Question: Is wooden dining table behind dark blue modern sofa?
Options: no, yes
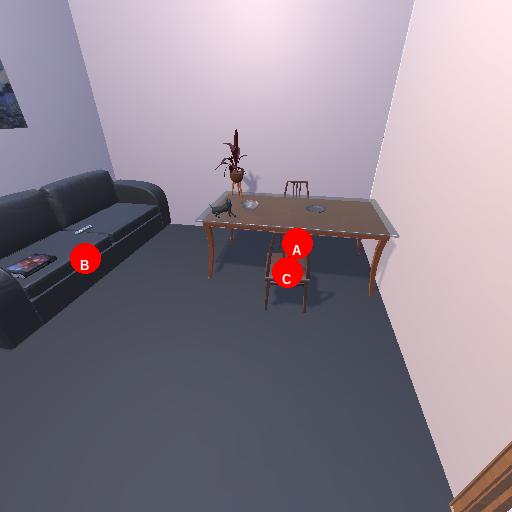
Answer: no